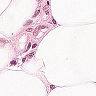
Metastatic tissue present: yes